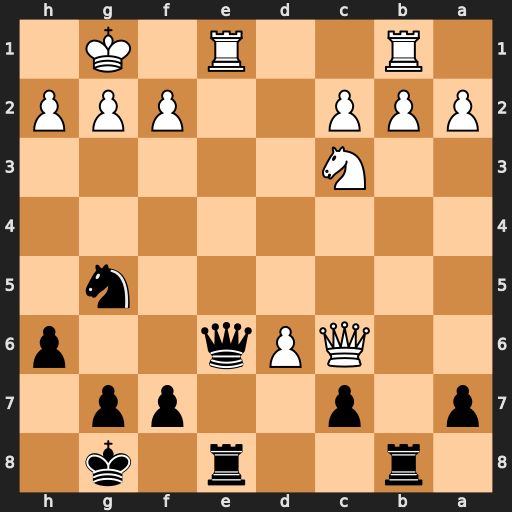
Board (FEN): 1r2r1k1/p1p2pp1/2QPq2p/6n1/8/2N5/PPP2PPP/1R2R1K1
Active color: b
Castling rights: -
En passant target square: -
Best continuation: Qxe1+ Rxe1 Rxe1#